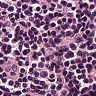
Metastatic tissue present: no